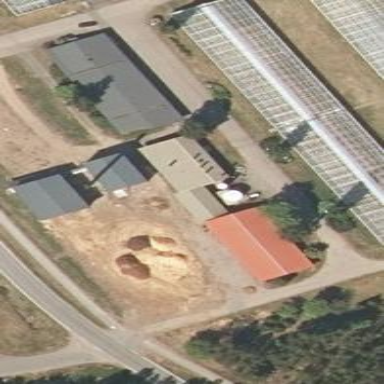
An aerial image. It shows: Greenhouse.